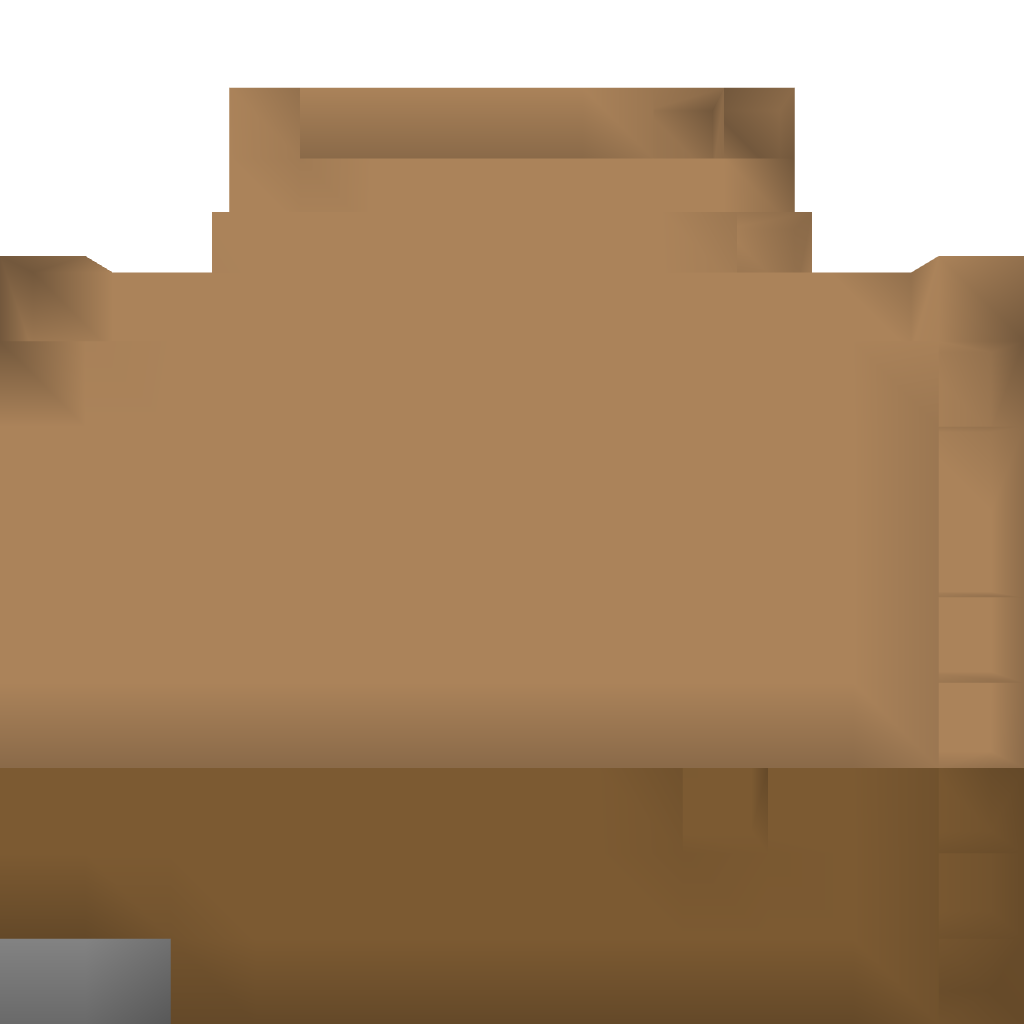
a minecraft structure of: Cannon bad low quality